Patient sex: M
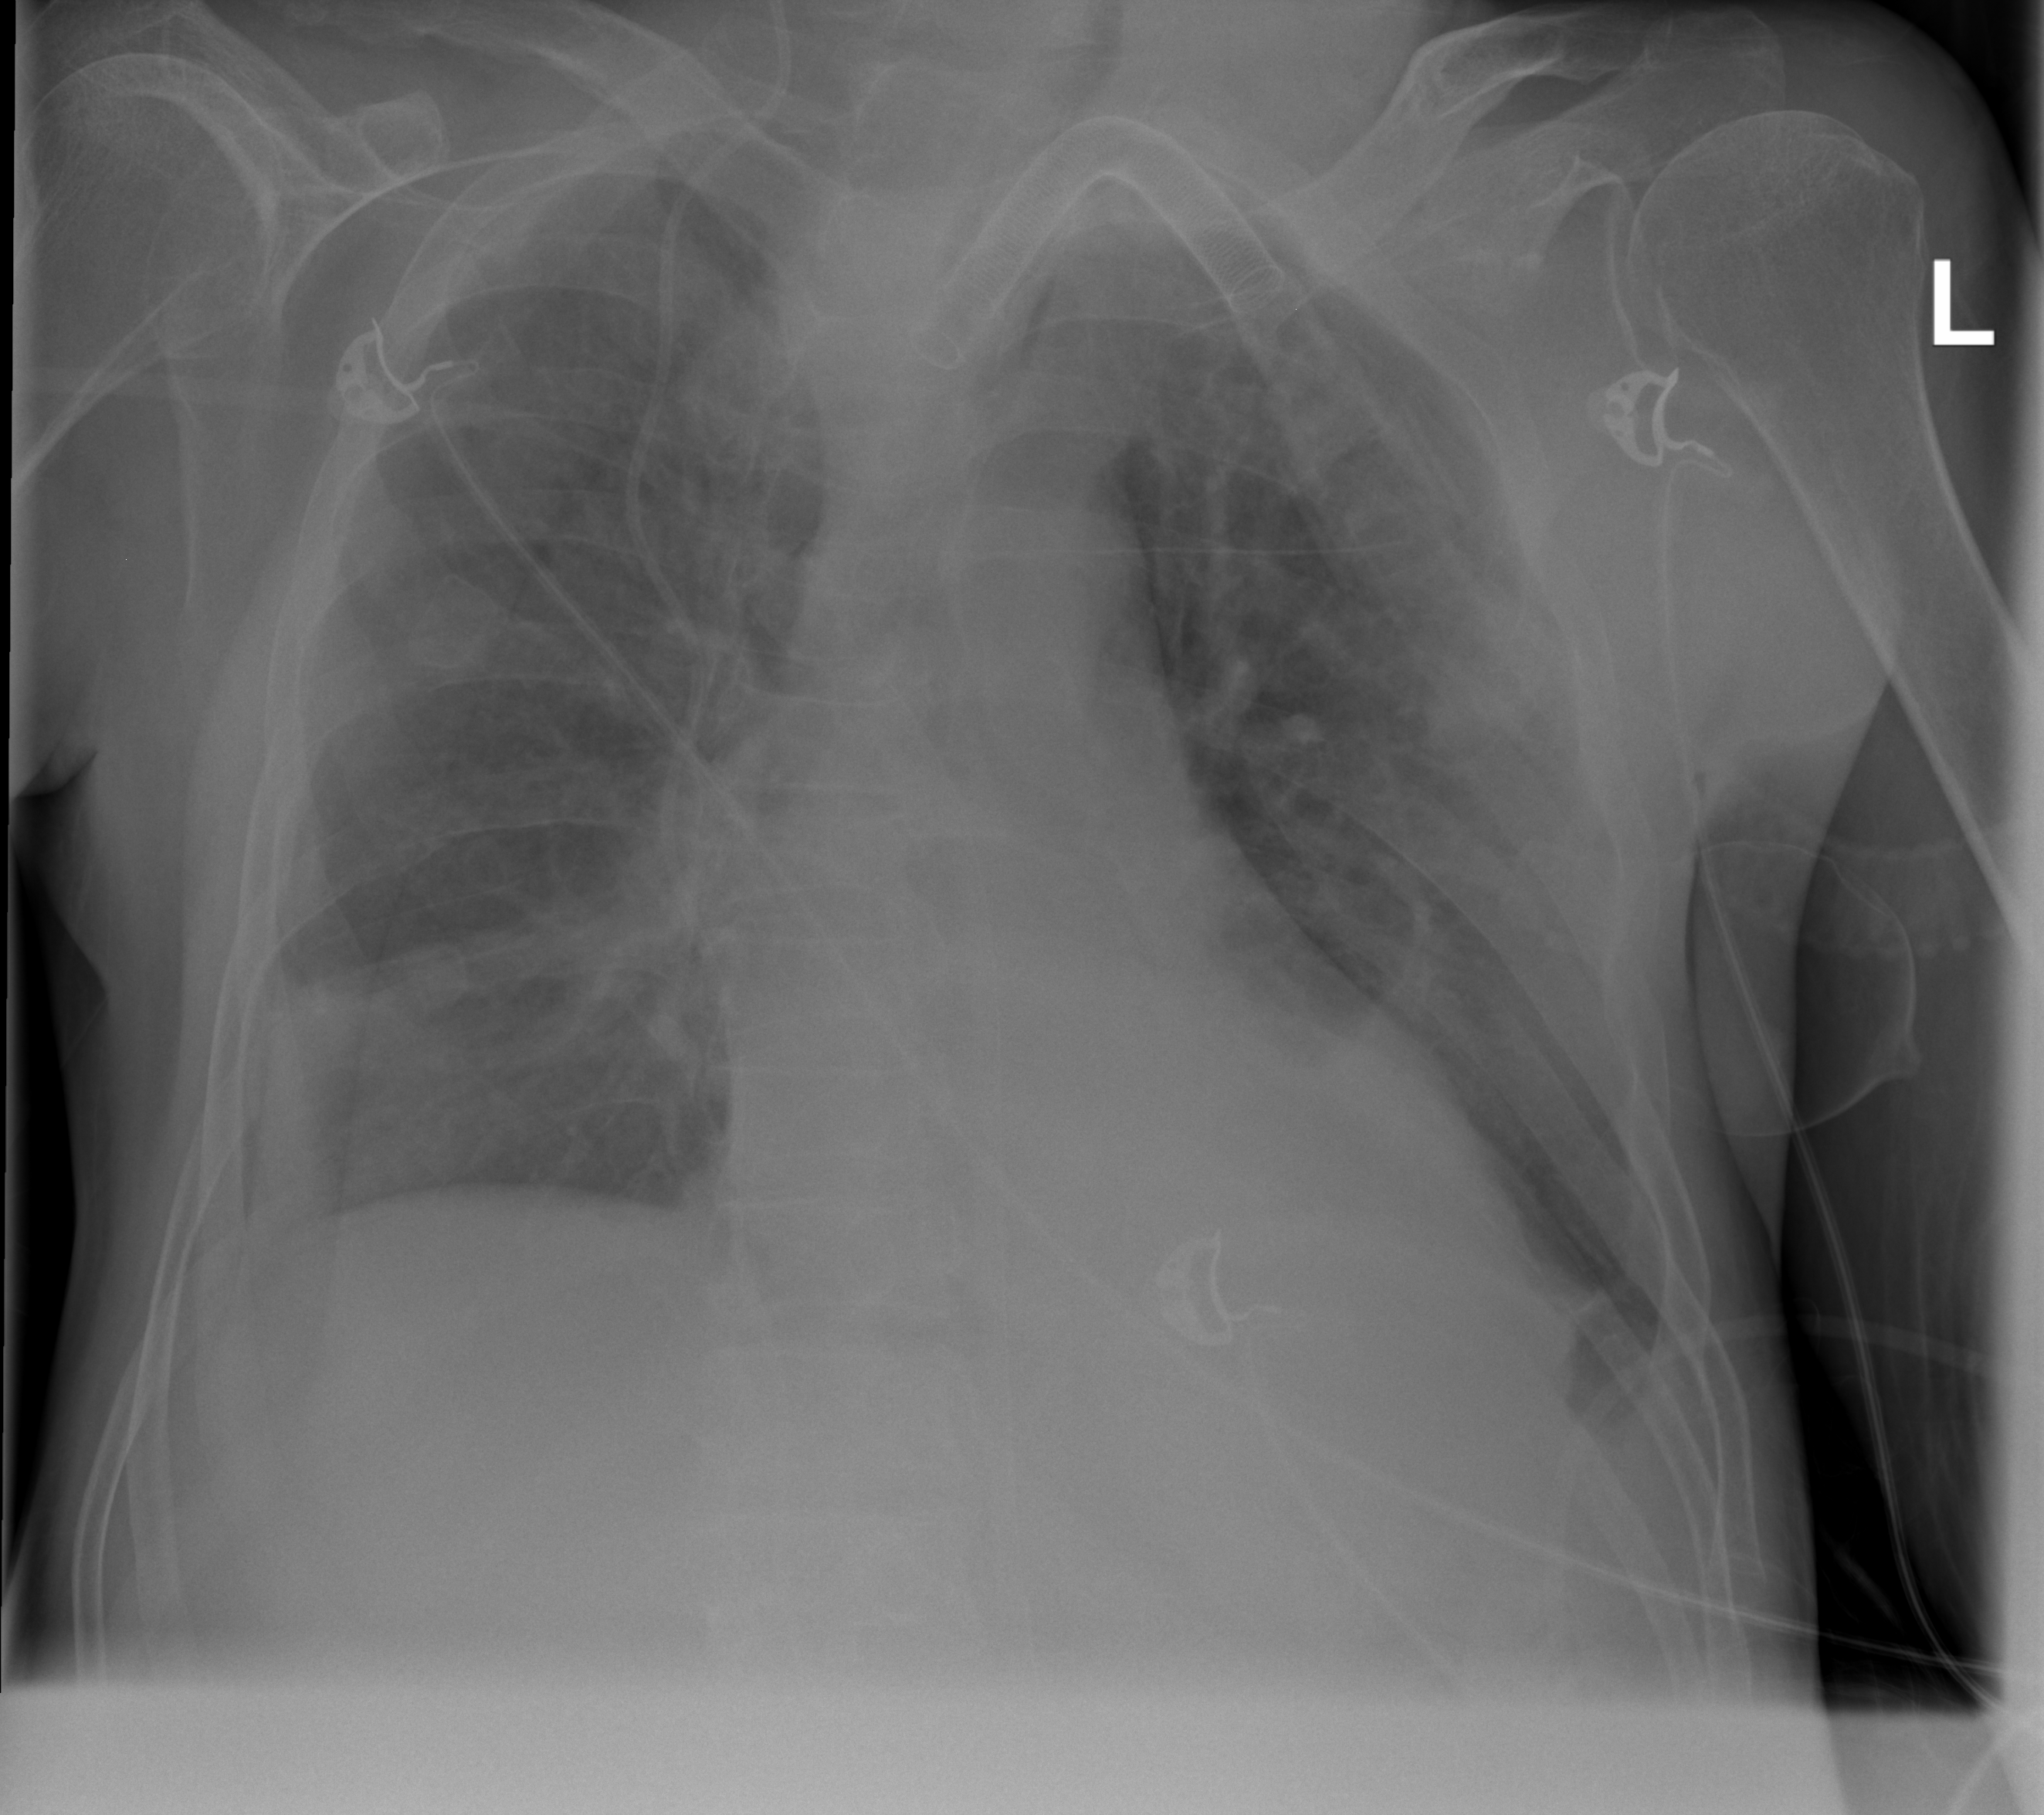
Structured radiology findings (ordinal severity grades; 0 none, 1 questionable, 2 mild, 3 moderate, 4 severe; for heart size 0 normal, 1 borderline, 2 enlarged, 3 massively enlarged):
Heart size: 2
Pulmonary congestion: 1
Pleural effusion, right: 1
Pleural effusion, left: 1
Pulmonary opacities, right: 0
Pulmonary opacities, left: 0
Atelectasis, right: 2
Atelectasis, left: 2